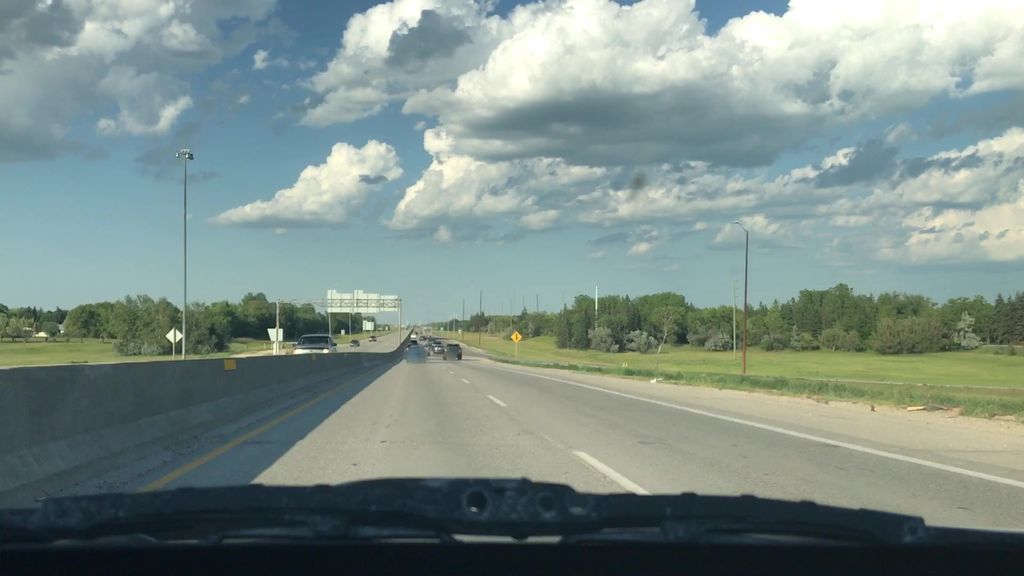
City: winnipeg